Question: I'm trying to count the number of activities each organization has done in my dataset. Right now, each row represents a single organization's list of activities.
The following formula accurately finds the number of activities per organization:
=IF(COUNTA(A1:H1)=5,"yes")
However, I now need to group organizations by amount of activities (ex: how many organizations work on 2 activities, 5 activities, 7 activities...?)
I haven't figured out a way to COUNTA across a row first and then count those responses down a column. Something like this... =COUNTIF(IF(COUNTA(A1:E1)=5,"yes")="yes") from A1:E100

Any ideas are appreciated. And let me know if this doesn't make sense... my head is spinning right now from thinking too much about this!
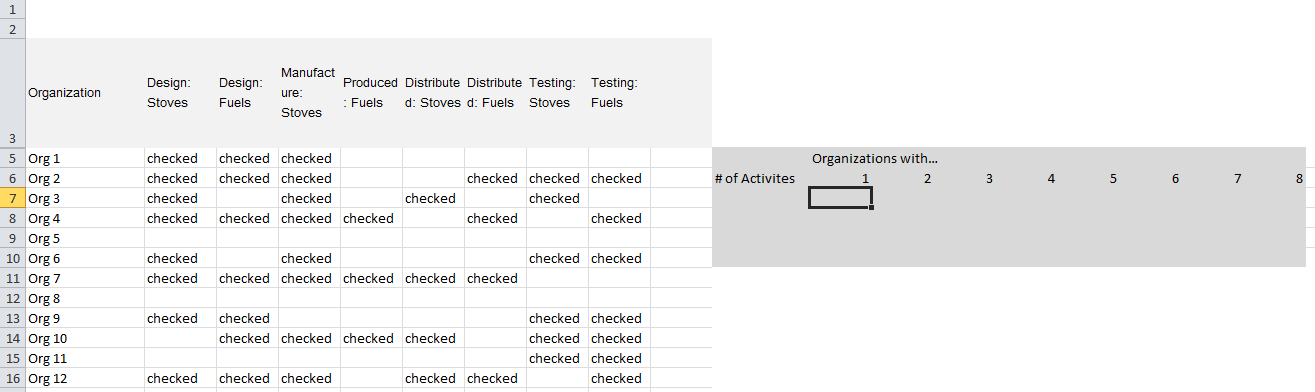
Answer: By my reading, it seems as if you may be trying to do both tasks in a single formula. This may be possible with a more complex formula, but a straightforward solution is to simply add a column with activity counts to the raw data, and then count the instances of each activity count.
First, add a column to your input data with '=COUNTA($A1:$H1)'. This will return the number of text entries for each organization. Let's say this is in 'Sheet1!G1:G10'.
:
'''
[A] [B] [C] [D] [E] [F] [G]
[1] Org Act 1 Act 2 Act 3 Act 4 Act 5 Count
[2] Org 1 Yes Yes 2
[3] Org 2 Yes Yes Yes Yes 4
[4] Org 3 Yes Yes Yes 3
[5] Org 4 Yes 1
[6] Org 5 Yes Yes 2
...
'''
Then create a summary table along the lines of...
'''
[A] [B] [C]
[1] # Activities 1 2 ...
[2] # Organizations * * ...
'''
Where '*' is the formula '=COUNTIF(Sheet1!$G$1:$G$10, B$1)', filled to the right (note that the reference 'B$1' adjusts to 'C$1, D$1, ...' to count how many organizations have the specified number of activities.